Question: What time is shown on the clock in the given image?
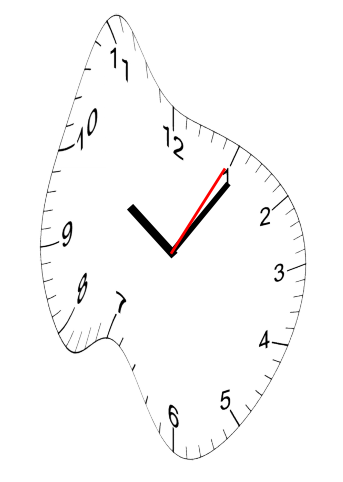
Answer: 10:06:05